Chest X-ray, PA view. Patient: 50 years old, sex F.
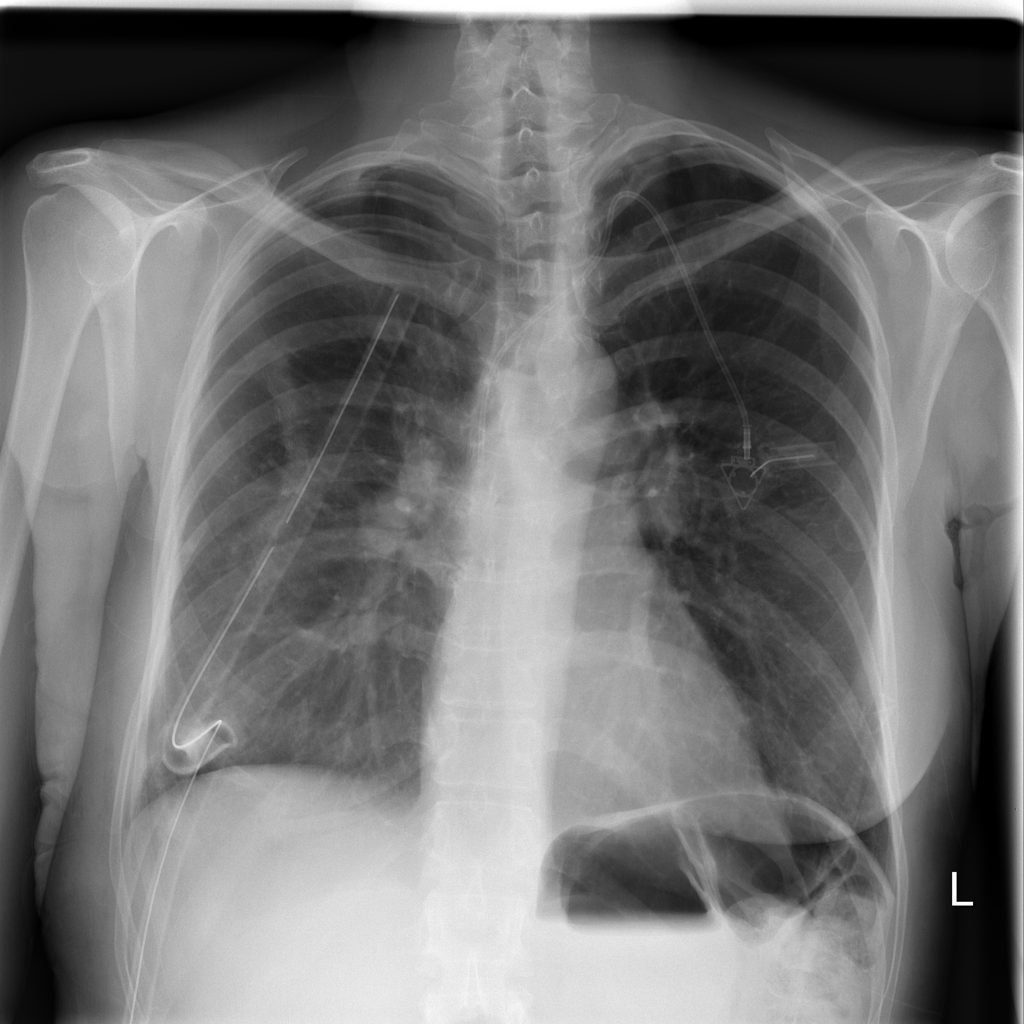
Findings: No Finding